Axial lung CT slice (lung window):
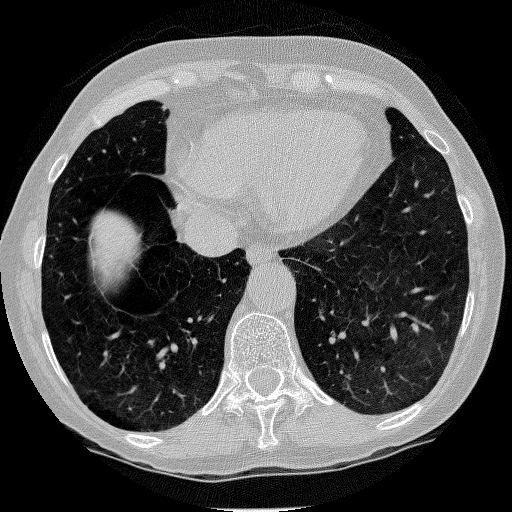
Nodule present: no